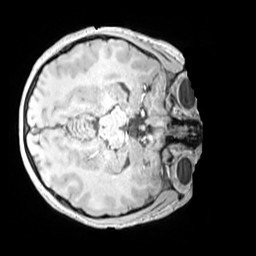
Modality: MP2RAGE
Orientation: axial
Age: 9
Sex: female
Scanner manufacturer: siemens
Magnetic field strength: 3 T
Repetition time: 4 s
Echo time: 0.00303 s